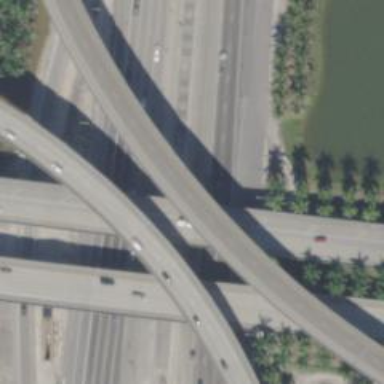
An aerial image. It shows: Motorway junction.